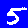
Digit: 5